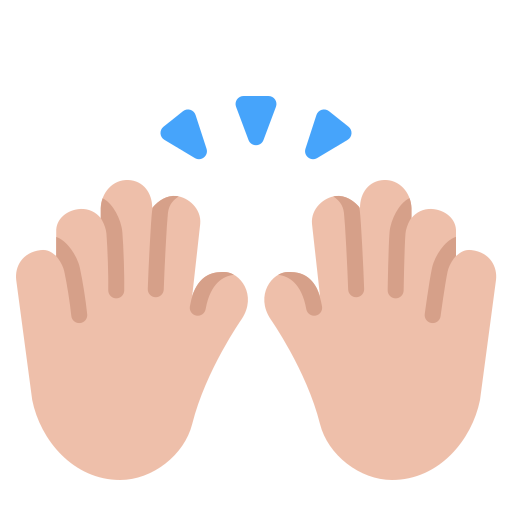
raising hands flat  light